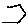
Label: hexagon